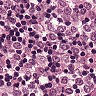
Metastatic tissue present: yes